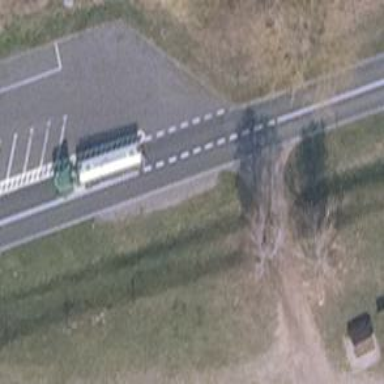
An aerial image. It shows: Secondary road with asphalt surface.